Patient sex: F
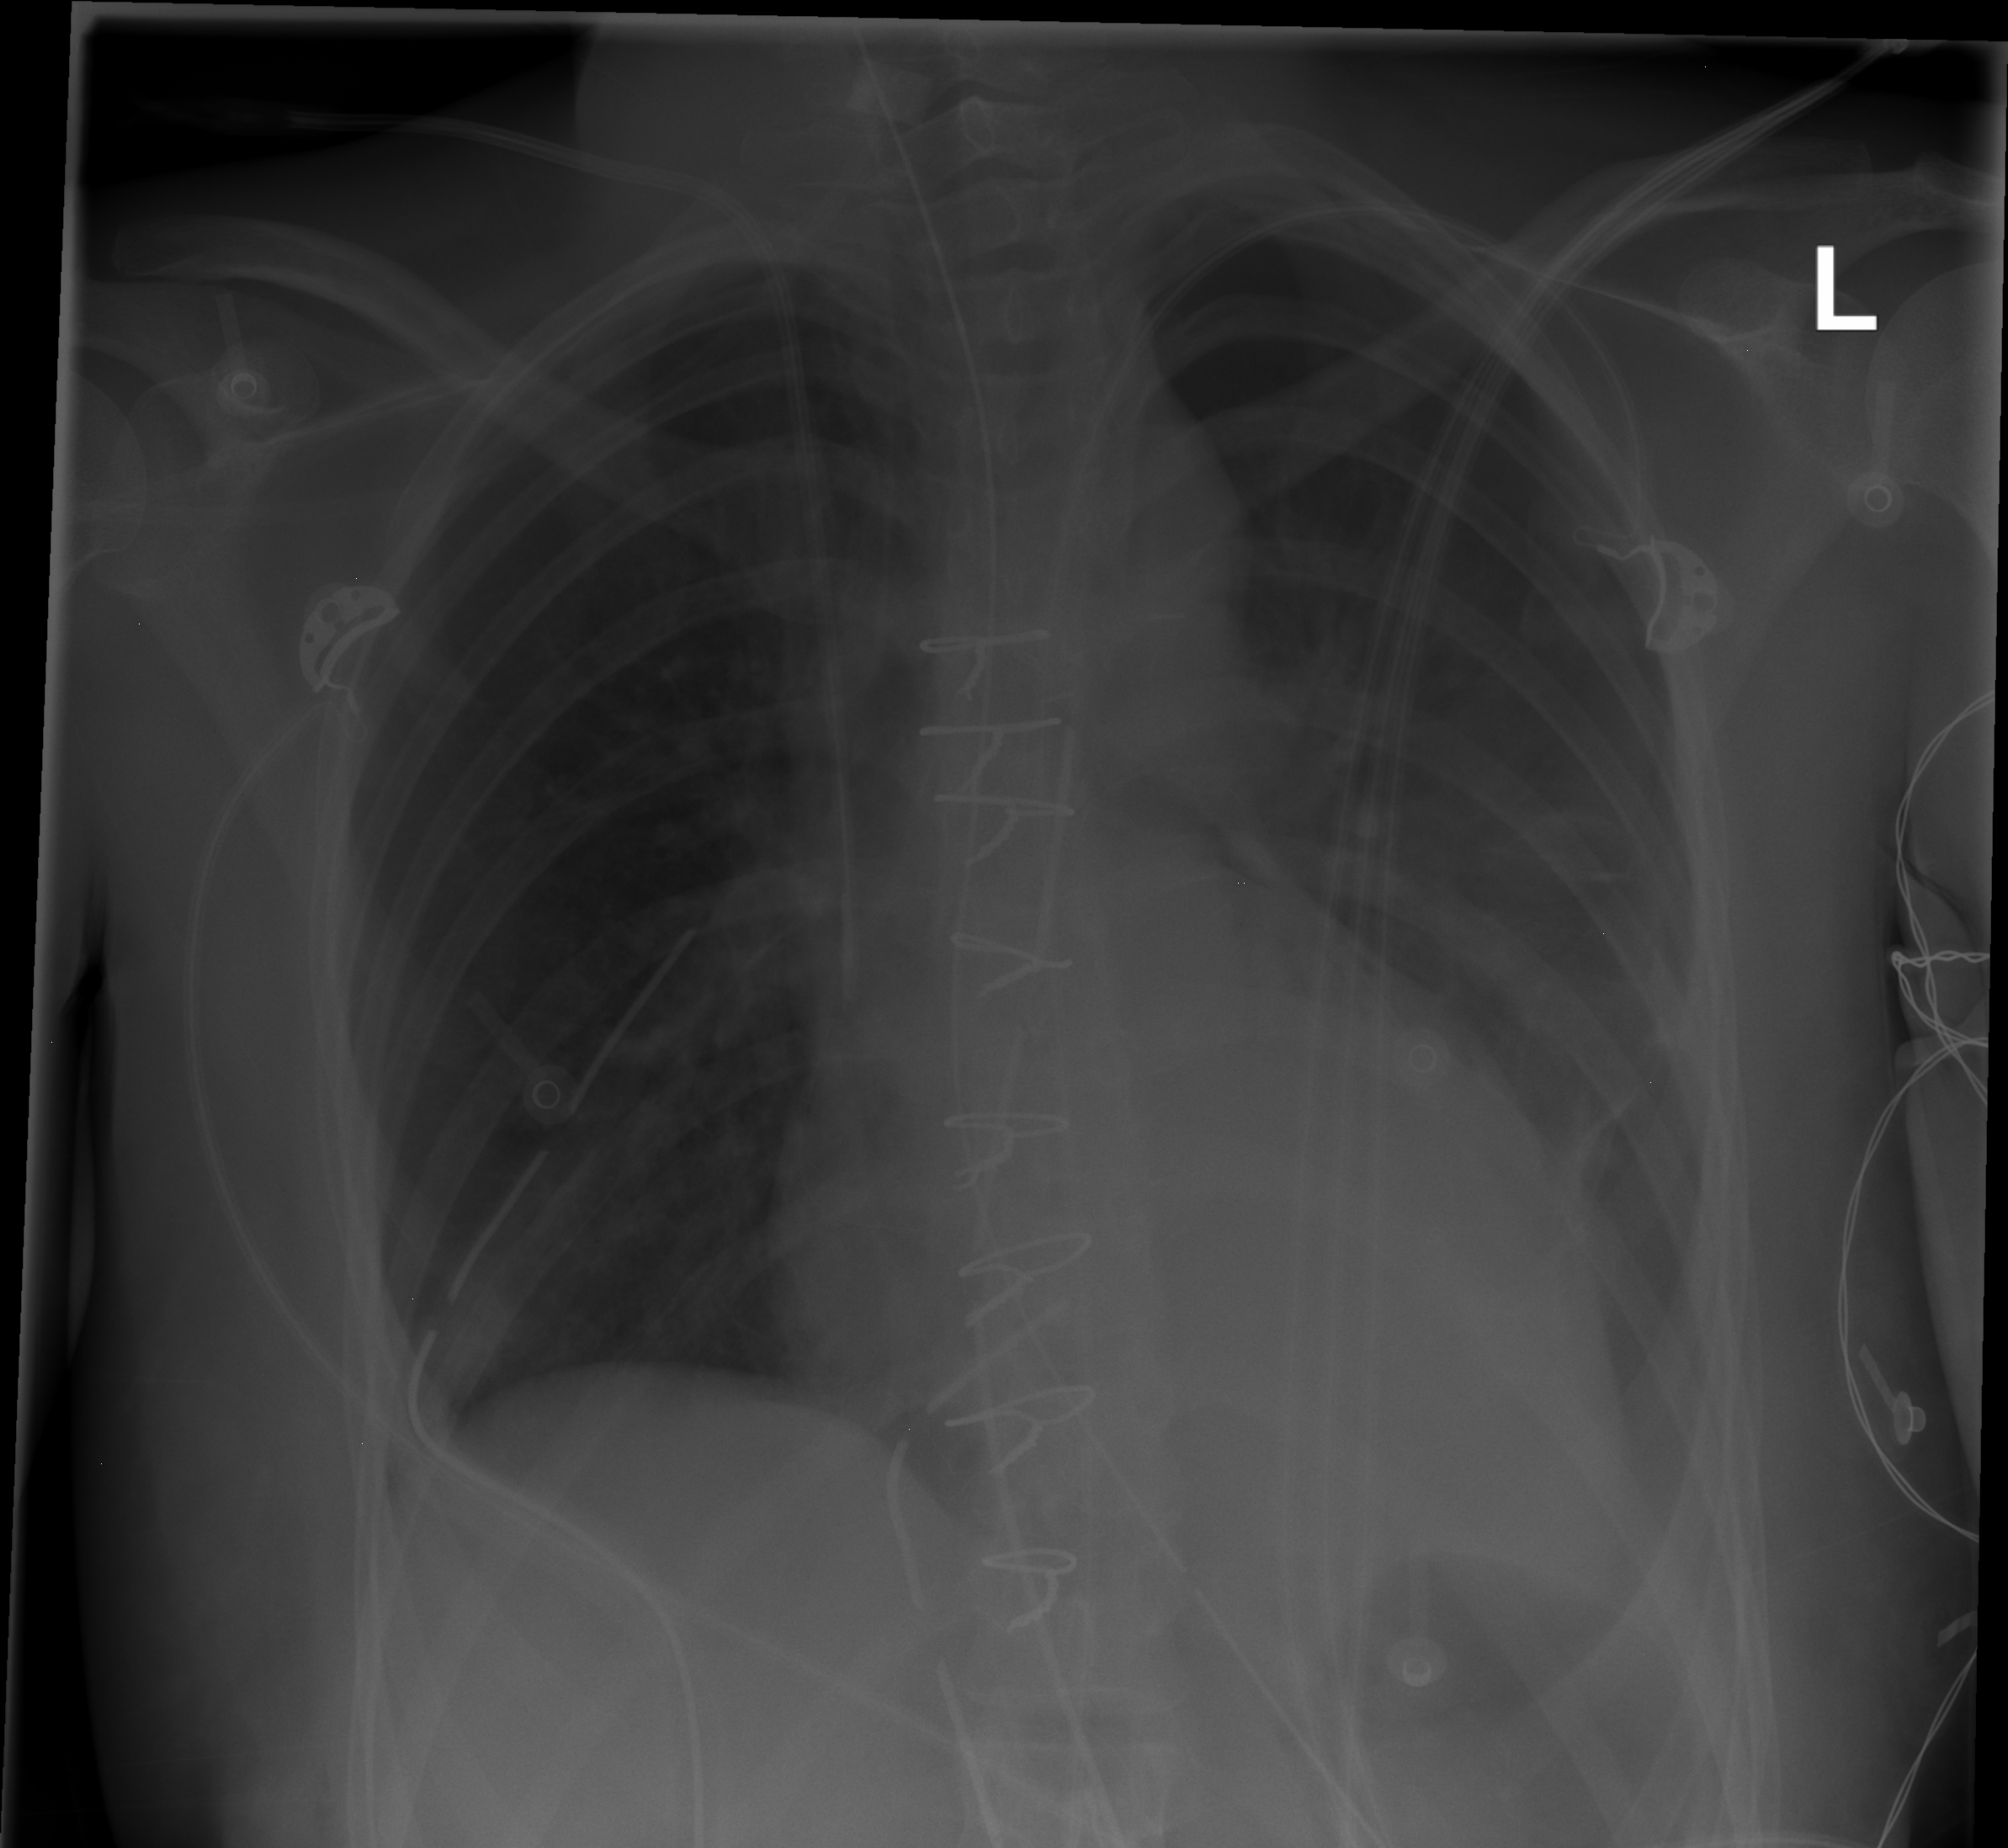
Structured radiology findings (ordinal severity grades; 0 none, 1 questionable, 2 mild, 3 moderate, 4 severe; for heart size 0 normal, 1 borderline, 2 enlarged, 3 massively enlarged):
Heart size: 0
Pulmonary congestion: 2
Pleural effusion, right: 0
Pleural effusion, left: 0
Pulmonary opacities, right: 0
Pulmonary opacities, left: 0
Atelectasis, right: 0
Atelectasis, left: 2